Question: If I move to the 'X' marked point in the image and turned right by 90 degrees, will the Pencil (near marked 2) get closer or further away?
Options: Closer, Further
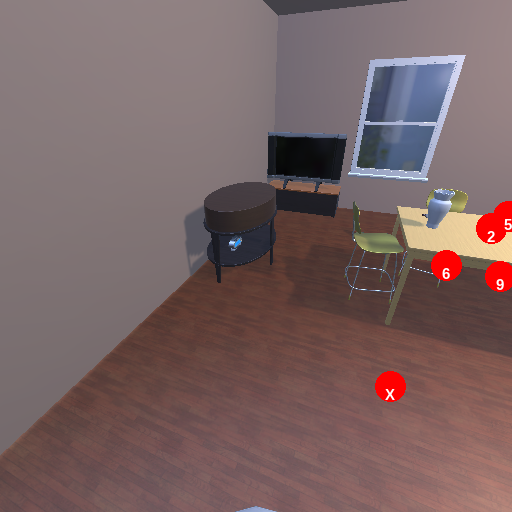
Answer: Closer